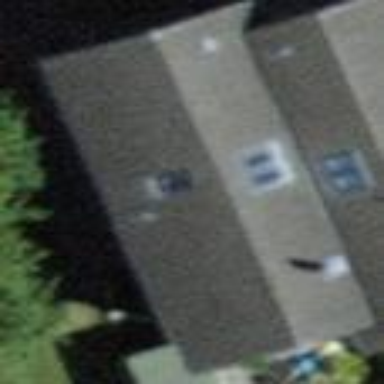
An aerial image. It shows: Residential building.